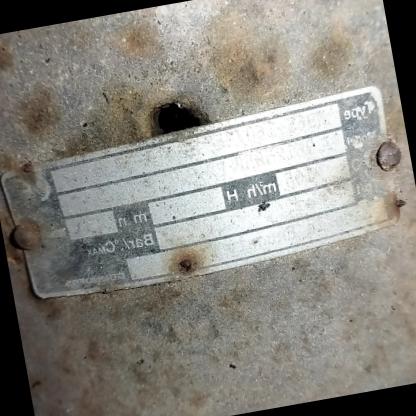
Klasa: tabliczka-znamionowa